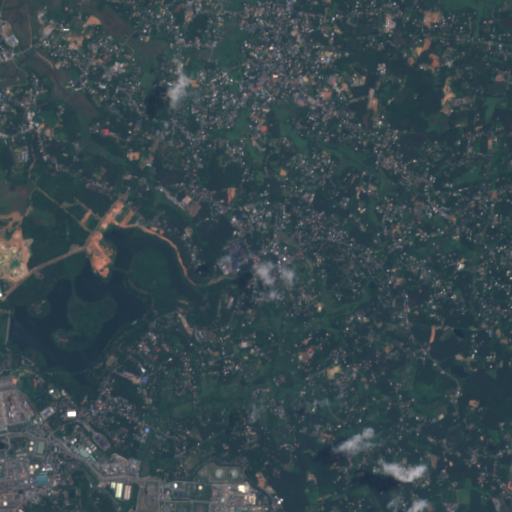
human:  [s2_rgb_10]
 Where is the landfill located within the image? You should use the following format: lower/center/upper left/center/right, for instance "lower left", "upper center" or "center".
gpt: The landfill is located in the upper right of the image.
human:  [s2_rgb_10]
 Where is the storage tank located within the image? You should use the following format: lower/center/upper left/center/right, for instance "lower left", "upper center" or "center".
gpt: The storage tank is located in the lower left of the image.
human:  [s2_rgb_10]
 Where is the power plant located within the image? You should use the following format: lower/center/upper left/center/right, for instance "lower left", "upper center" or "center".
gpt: There is no power plant in the image.